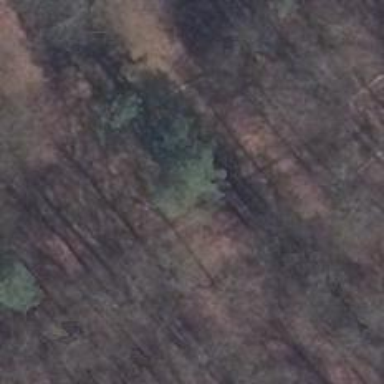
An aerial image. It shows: Forest area.